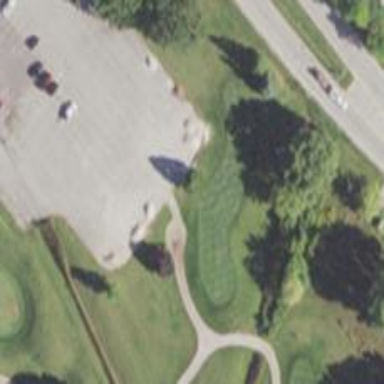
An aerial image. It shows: Path for both road and golf.